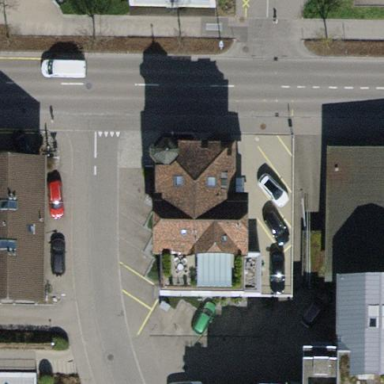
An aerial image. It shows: Detached building with half-hipped roof.